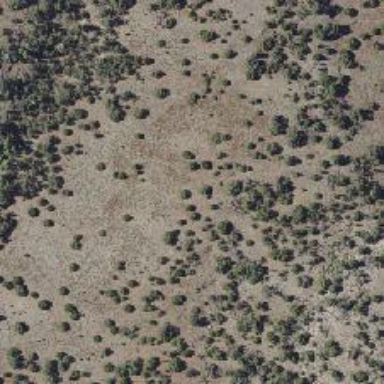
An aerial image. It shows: Area covered in scrub vegetation.